Question: im trying to make a table that fills some space before adding rows...
i tried making an empty row with a height of like 500px but this dosnt seems to work as intended.
'''
<table>
<thead>
<tr>
<th>ID ARTICULO</th>
<th>NOMBRE</th>
<th>FORMATO</th>
<th>CANTIDAD</th>
<th>POR</th>
<th>TOTAL</th>
<th>LOTE</th>
<th>FECHA VENC</th>
<th>Valor Tot</th>
<th>Valor Unit</th>
</tr>
</thead>
<tbody>
<tr style="height:500px ;"></tr>
</tbody>
</table>
'''
I want to make it look like there are 10 empty rows and when adding elements with JS they appear occuping those spaces in order
This is the expected result, but its made with flash

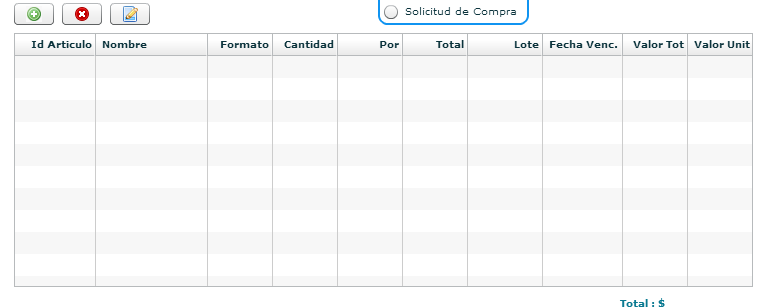
Answer: You could use a row of empty td that has your height set to 500px and uses a repeating background linear gradient. Below the 'nth-child' code is for when you have actual rows of data and the ':first-child:last-child' is for when you don't have any data as the row will be the only child:
'''
table {
border: 1px solid black;
border-collapse: collapse;
}
th,
td {
border: 1px solid black;
}
tbody tr:nth-child(odd) td {
background: #cccccc;
}
tbody tr:nth-child(even) td {
background: #ffffff;
}
tbody tr:first-child:last-child td {
/* the 50px increments here is the height of the td divided by 10 to make it look like you have ten rows) */
background: repeating-linear-gradient(#cccccc, #cccccc 50px, #ffffff 50px, #ffffff 100px);
);
}
'''
'''
<table>
<thead>
<tr>
<th>ID ARTICULO</th>
<th>NOMBRE</th>
<th>FORMATO</th>
<th>CANTIDAD</th>
<th>POR</th>
<th>TOTAL</th>
<th>LOTE</th>
<th>FECHA VENC</th>
<th>Valor Tot</th>
<th>Valor Unit</th>
</tr>
</thead>
<tbody>
<tr style="height:500px;">
<td></td>
<td></td>
<td></td>
<td></td>
<td></td>
<td></td>
<td></td>
<td></td>
<td></td>
<td></td>
</tr>
</tbody>
</table>
'''